Aerial crown-view tile of a tropical tree (Barro Colorado Island, Panama), acquired 20250616:
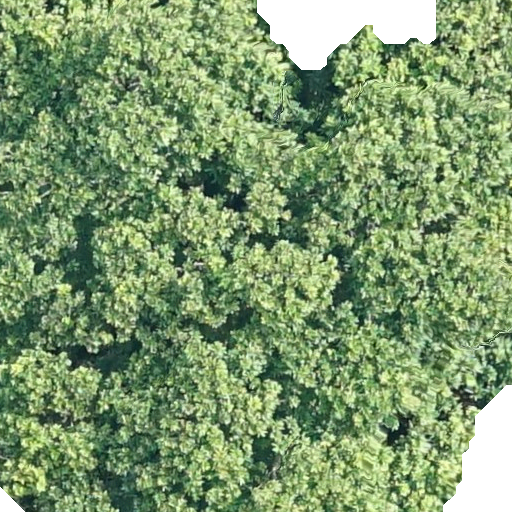
Species: Anacardium excelsum
GBIF accepted scientific name: Anacardium excelsum
Crown area: 477.389 m²